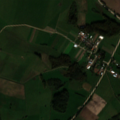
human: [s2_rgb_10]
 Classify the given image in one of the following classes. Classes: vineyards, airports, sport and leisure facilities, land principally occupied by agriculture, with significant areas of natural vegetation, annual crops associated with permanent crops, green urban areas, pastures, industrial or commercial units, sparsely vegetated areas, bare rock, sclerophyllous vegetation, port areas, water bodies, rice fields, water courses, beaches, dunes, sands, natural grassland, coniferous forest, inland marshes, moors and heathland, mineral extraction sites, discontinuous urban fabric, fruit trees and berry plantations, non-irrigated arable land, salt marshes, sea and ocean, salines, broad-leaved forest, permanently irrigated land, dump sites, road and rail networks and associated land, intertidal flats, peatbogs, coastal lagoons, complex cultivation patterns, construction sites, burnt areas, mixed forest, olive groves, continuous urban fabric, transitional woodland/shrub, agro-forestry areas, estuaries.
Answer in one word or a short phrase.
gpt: non-irrigated arable land, pastures, complex cultivation patterns, land principally occupied by agriculture, with significant areas of natural vegetation, broad-leaved forest